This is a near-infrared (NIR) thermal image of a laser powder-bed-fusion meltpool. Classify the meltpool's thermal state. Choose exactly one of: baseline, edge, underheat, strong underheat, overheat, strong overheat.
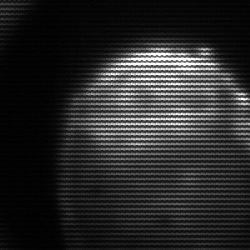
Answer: edge